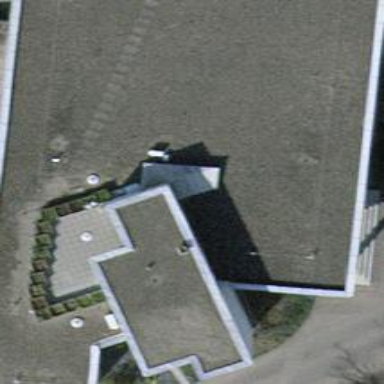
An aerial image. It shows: Office building.